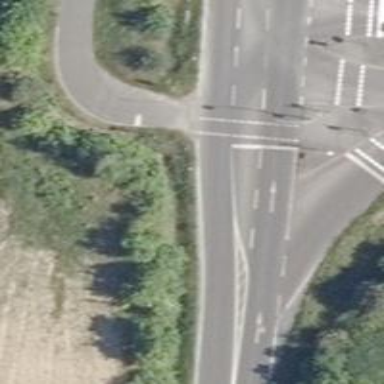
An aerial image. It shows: Road with traffic signals.